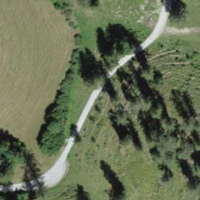
EUNIS habitat code: 23
Species observed at this site:
Andrena hattorfiana
Plantago media